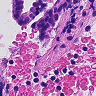
Metastatic tissue present: yes